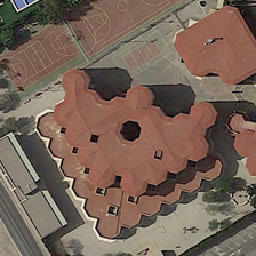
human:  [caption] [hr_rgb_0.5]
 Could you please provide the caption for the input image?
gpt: the honeycomb center is next to the basketball court .

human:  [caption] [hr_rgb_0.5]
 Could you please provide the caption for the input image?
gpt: There are three red-roofed honeycomb buildings and two sports fields in one corner of the cross.

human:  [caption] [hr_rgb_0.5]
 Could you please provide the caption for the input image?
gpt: it is an esthetic red center with two basketball courts and a tennis court besides it .

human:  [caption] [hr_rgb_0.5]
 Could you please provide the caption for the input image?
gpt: a red center building is near two basketball fields and several green trees .

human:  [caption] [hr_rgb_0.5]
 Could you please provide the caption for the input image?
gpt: At the corner of the cross, there are three red honeycomb buildings connected to the two sports fields.